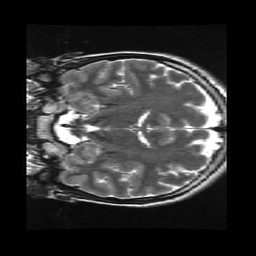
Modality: T2w
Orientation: coronal
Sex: female
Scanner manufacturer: ge
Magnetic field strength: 3 T
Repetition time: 5 s
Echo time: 0.1019 s